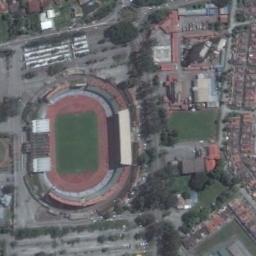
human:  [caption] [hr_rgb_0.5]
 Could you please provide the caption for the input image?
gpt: The bowl shaped stadium is next to some buildings and trees .

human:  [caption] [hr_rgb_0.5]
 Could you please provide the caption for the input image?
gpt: Oval stadium next to the residential area, Surrounded by a lot of vegetation .

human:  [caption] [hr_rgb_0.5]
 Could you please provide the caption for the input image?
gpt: There is a baseball field between the two roads .

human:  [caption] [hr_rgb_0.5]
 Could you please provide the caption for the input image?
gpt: There are many buildings of different shapes and sizes next to the stadium .

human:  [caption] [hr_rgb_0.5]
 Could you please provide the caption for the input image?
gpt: There are many buildings and some green trees beside the stadium .